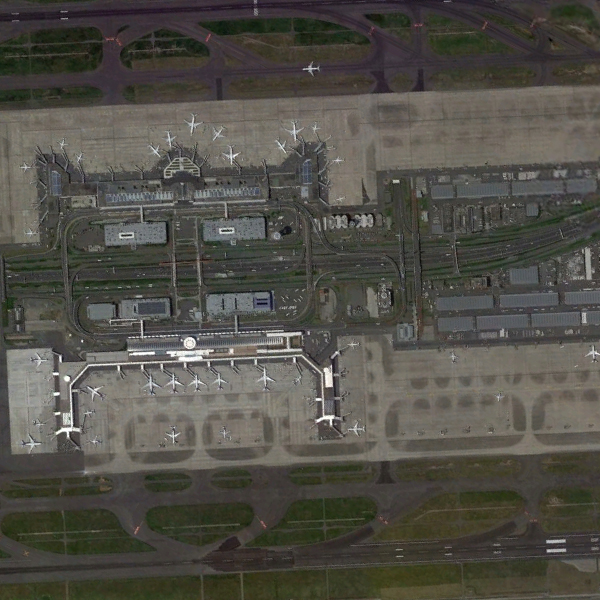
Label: Airport